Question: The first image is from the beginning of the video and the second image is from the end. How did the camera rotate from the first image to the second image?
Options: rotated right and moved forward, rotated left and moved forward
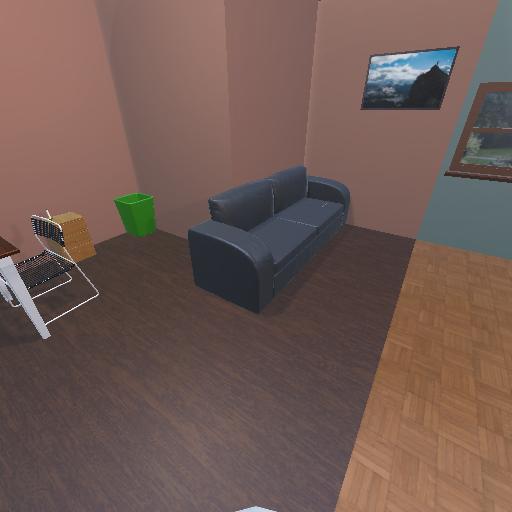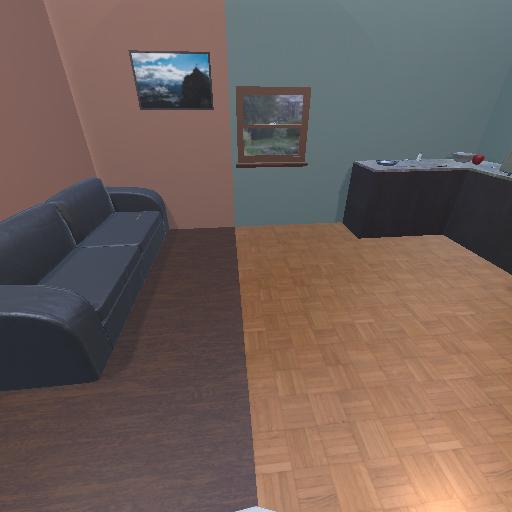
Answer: rotated right and moved forward